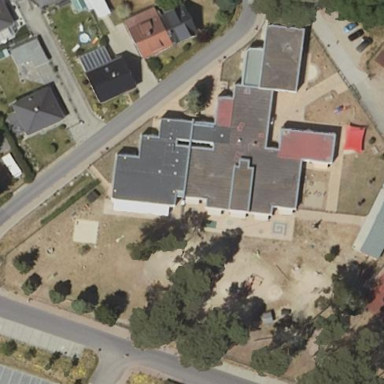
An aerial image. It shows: Kindergarten.